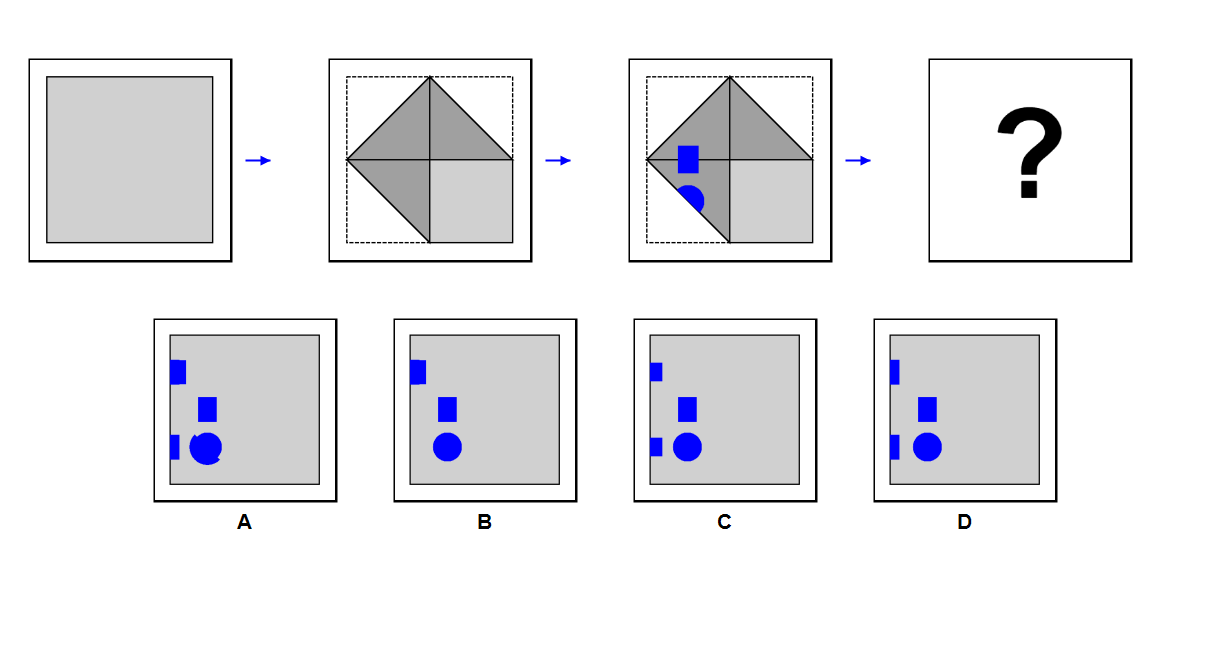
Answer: C